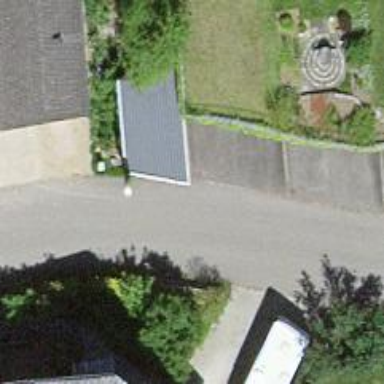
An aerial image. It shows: Paved residential road.